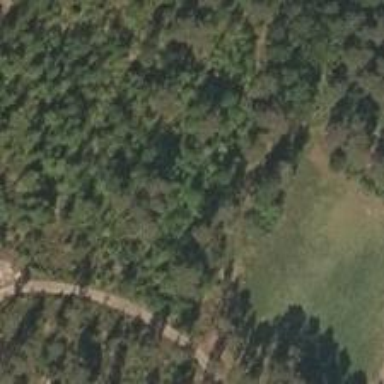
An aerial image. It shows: Disc golf basket.